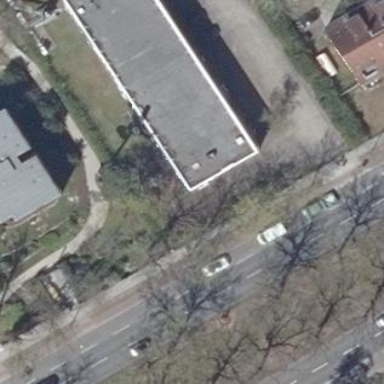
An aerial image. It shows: Building.